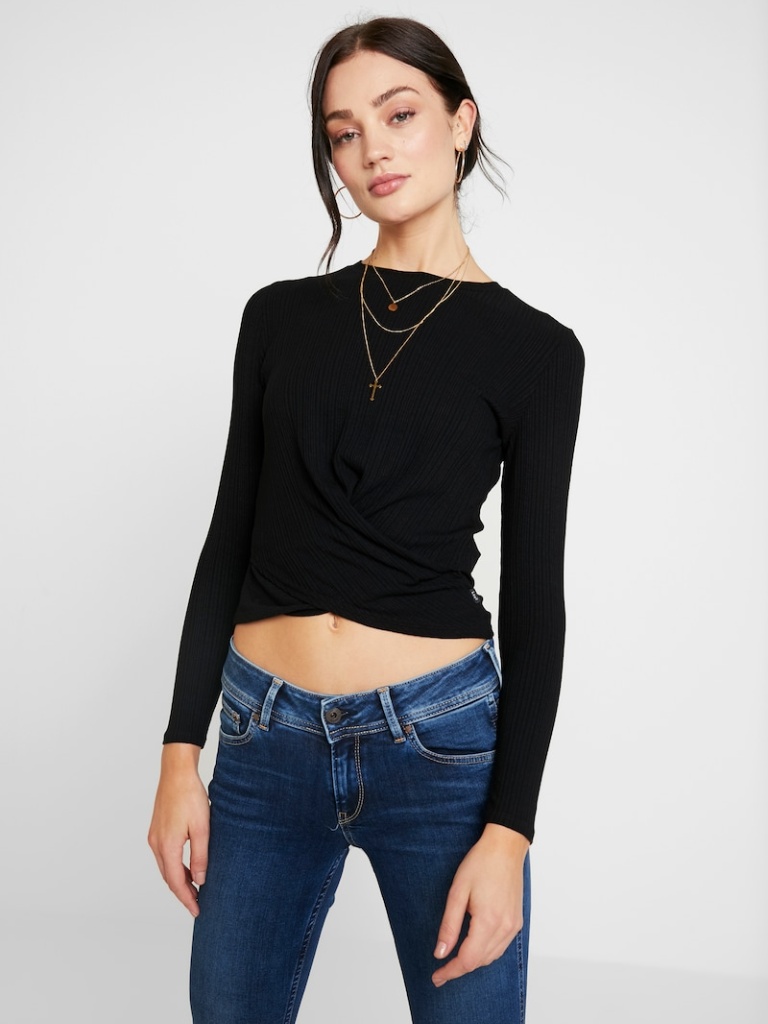
cotton tight a long-sleeved with the sleeves down waist length Untucked crew top